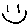
Label: smiley face